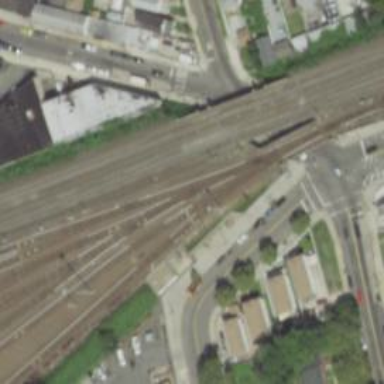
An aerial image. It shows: Electrified rail yard in service.